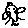
Label: bird